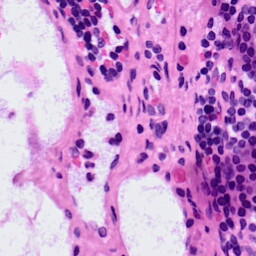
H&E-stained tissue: LymphNode